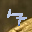
Label: 7